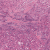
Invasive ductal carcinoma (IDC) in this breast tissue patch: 1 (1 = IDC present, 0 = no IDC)